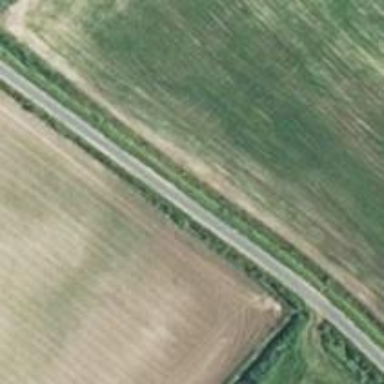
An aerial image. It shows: Embankment next to road.